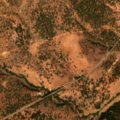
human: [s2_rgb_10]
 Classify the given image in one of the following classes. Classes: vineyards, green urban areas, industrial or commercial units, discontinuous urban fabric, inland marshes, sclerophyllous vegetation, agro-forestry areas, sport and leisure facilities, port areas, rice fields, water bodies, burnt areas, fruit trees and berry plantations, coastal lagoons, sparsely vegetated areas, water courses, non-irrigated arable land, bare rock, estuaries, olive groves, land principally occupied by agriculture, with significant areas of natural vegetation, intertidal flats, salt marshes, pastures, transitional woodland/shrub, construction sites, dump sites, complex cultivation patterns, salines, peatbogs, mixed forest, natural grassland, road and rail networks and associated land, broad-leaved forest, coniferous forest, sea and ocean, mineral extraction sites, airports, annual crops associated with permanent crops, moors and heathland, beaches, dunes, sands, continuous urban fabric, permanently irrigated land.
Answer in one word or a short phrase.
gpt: pastures, agro-forestry areas, broad-leaved forest, transitional woodland/shrub